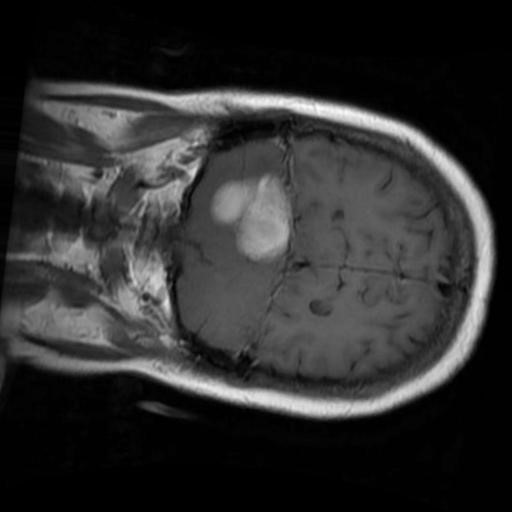
Label: brain_menin